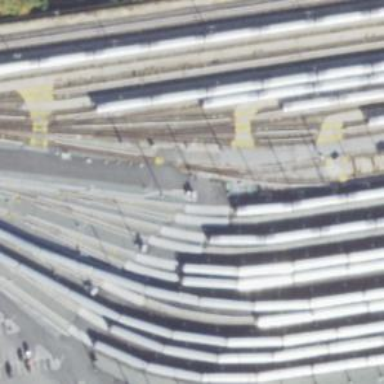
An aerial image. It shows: Electrified rail yard for railway service.